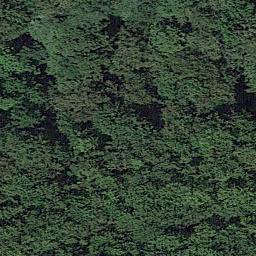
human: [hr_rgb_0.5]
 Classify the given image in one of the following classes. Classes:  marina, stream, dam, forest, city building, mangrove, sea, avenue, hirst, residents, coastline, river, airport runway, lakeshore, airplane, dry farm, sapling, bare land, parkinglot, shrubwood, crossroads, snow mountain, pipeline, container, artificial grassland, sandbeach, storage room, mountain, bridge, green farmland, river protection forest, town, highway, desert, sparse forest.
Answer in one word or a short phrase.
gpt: forest